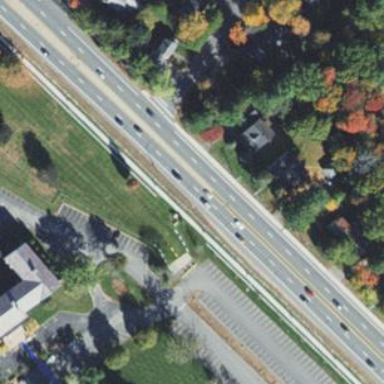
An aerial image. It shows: Kerb barrier around traffic island.